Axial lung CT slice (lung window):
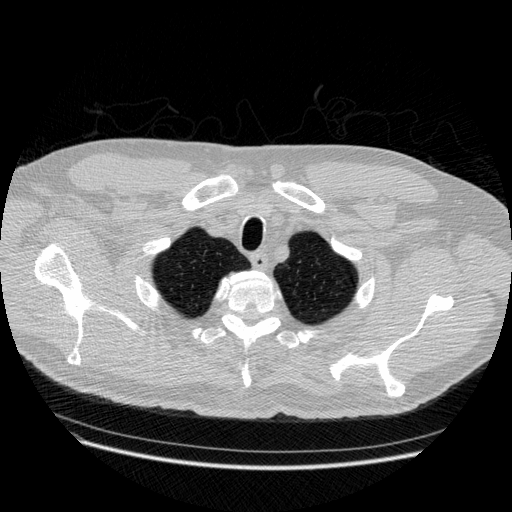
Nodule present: no